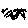
Label: zigzag